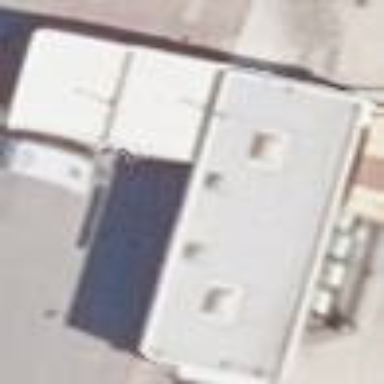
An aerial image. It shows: Building serving as car wash facility.